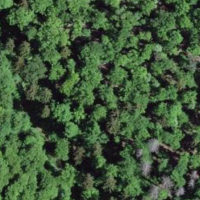
EUNIS habitat code: 41
Species observed at this site:
Cephalanthera damasonium